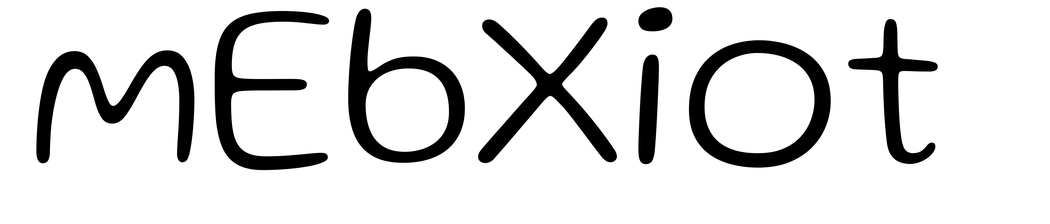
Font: Gluten_ExtraLight